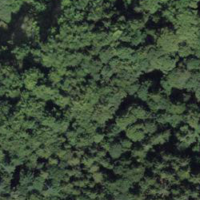
EUNIS habitat code: 41
Species observed at this site:
Lamium galeobdolon